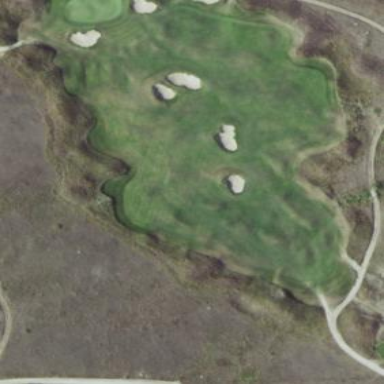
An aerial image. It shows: Scenic golf fairway.